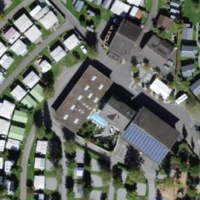
EUNIS habitat code: 53
Species observed at this site:
Vespa crabro